Question: I've got a UIView with a NavigationBar and I'd like to add a button which looks like the style of a Back Button. I'm not using a UINavigationController and was wondering if this could be done without it?
The style of the button should look like this:
Thanks
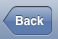
Answer: You need to set up a custom stack of 'UINavigationItem' objects and push them on to the UINavigationBar. This is the only way I know of to get a true back button. I haven't tested this code, but you should do something like this:
'''
UINavigationItem *previousItem =
[[[UINavigationItem alloc] initWithTitle:@"Back title"] autorelease];
UINavigationItem *currentItem =
[[[UINavigationItem alloc] initWithTitle:@"Main Title"] autorelease];
[navigationBar setItems:[NSArray arrayWithObjects:previousItem, currentItem, nil]
animated:YES];
'''
To handle when the buttons are pressed you should set yourself as the navigation bar's delegate and implement the UINavigationBarDelegate delegates.